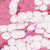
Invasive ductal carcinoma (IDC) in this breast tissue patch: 0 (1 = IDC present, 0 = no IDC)